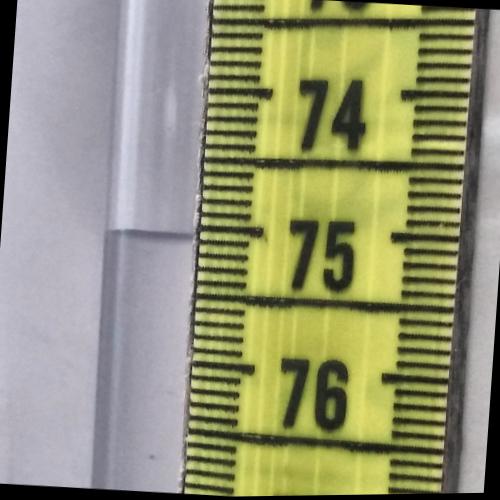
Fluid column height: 75.1 cm